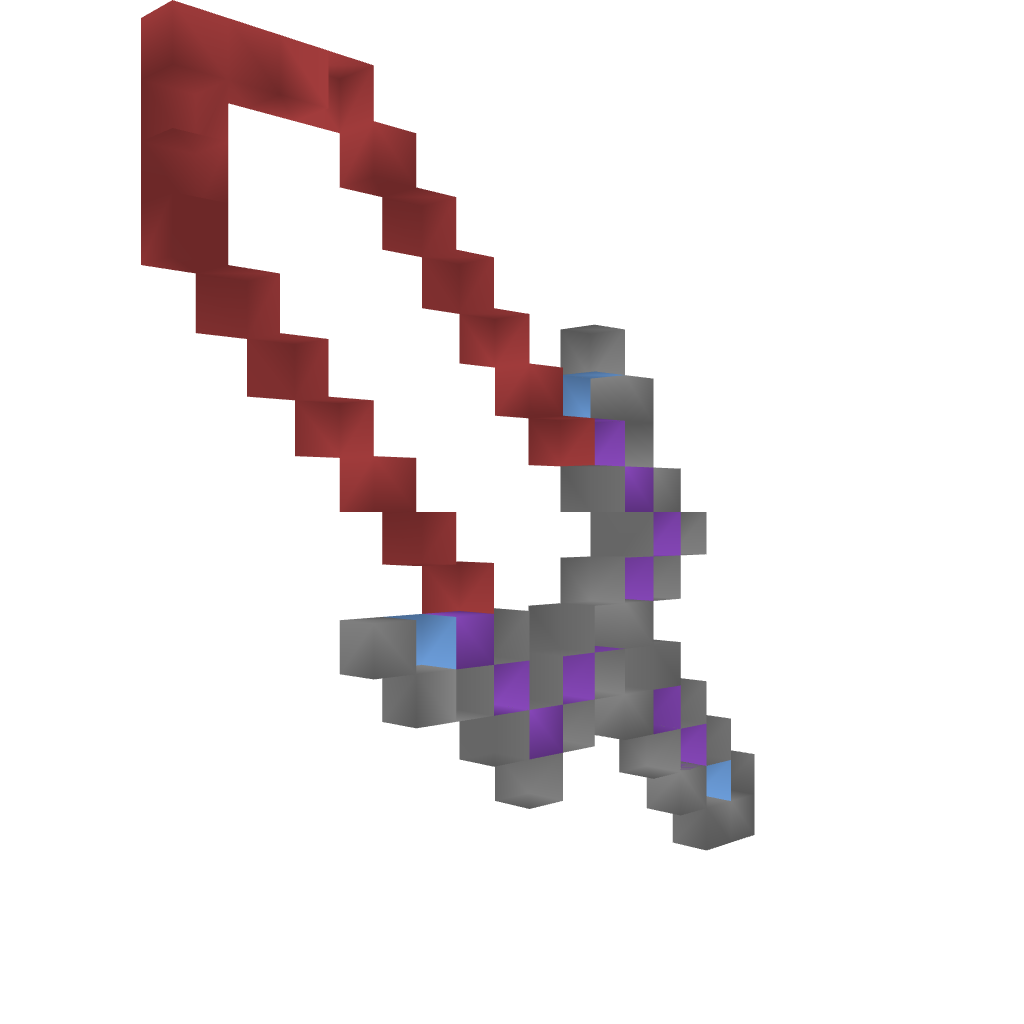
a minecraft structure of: Angel Sword high quality